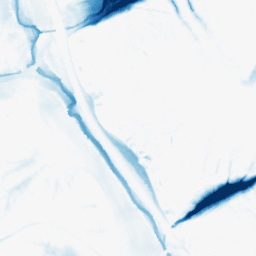
Category: morphological
Decomposition family: morphological
Decomposition parameters: operation: closing
size: 20
Upsampling method: bicubic
Upsampling parameters: scale: 8
Upsampling scale: 8